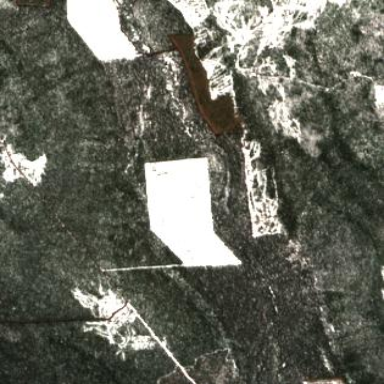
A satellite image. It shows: Logging area.